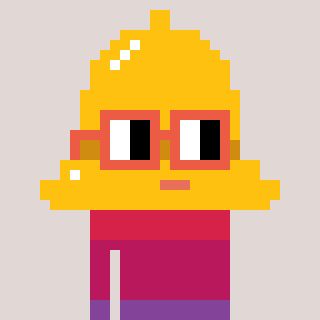
a pixel art character with square orange glasses, a bell-shaped head and a grayscale-colored body on a warm background